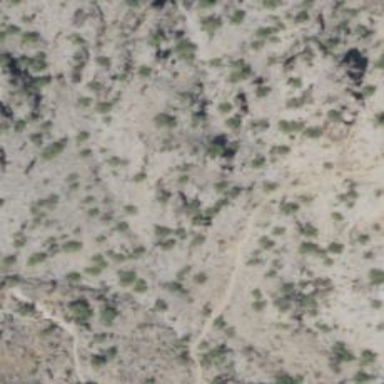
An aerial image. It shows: Hiking trail path.